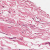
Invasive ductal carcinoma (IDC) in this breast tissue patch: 0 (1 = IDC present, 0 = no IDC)